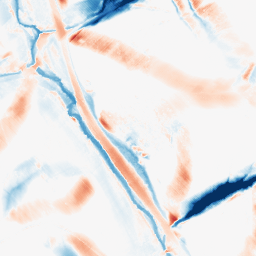
Category: morphological
Decomposition family: morphological_diamond
Decomposition parameters: operation: average
radius: 20
Upsampling method: regularized
Upsampling parameters: scale: 2
lambda_reg: 0.001
Upsampling scale: 2